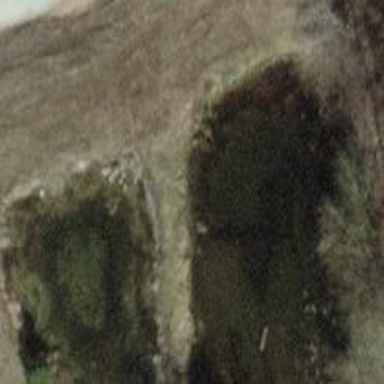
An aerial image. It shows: Pond surrounded by natural water.